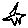
Label: star